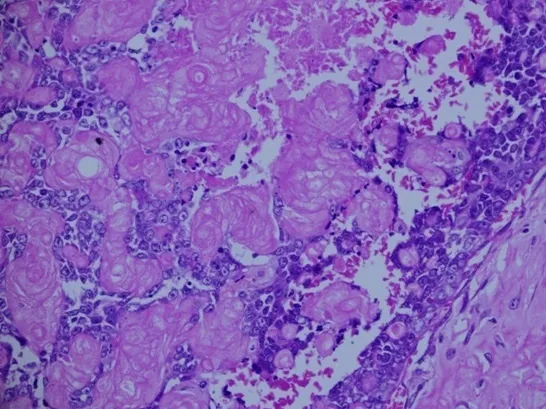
High power image showing an area consisting mainly of ghost cells with few intervening epithelial component.
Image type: pathology (h&e)